Interaction volume radius: 5 \u00c5
Interaction volume height: 20 \u00c5
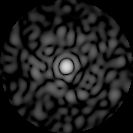
Disorder parameter: 0.8151